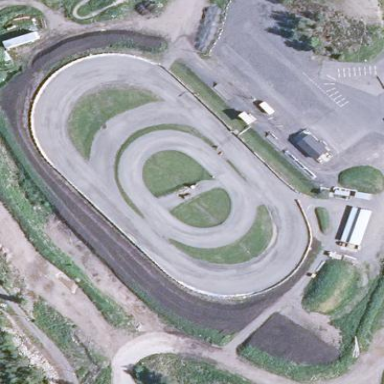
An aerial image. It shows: Raceway for motor sports.